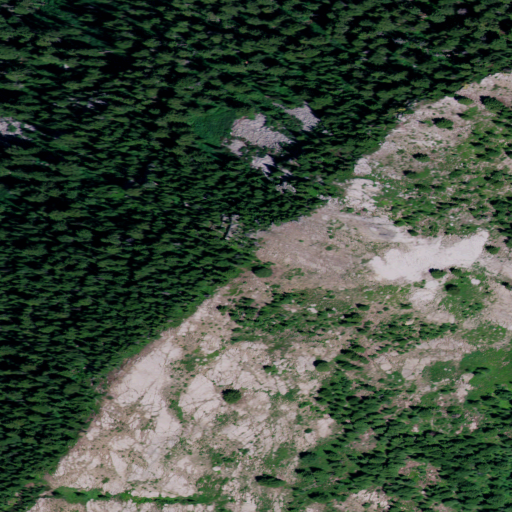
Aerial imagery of ridge(s) in Idaho named Avalanche Ridge containing evergreen forest, shrub, and grassland